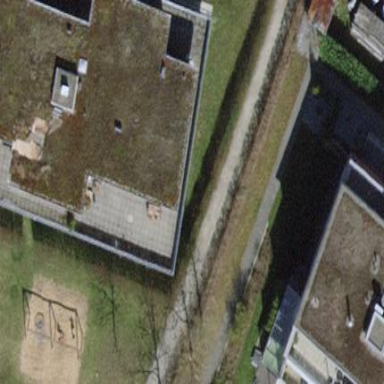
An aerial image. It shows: Flat-roofed apartment building.